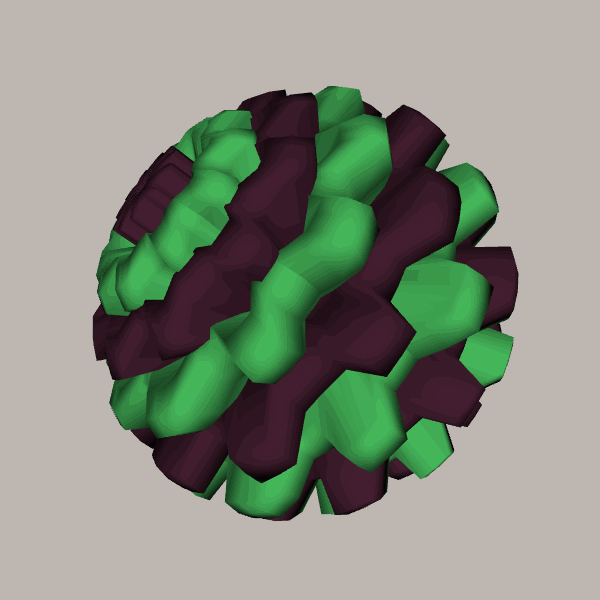
Background: light